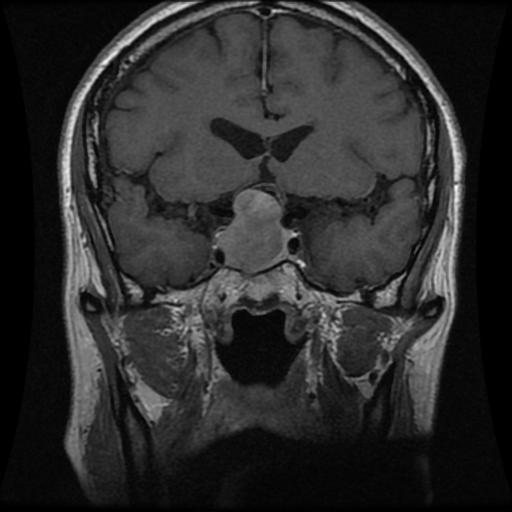
Label: pituitary